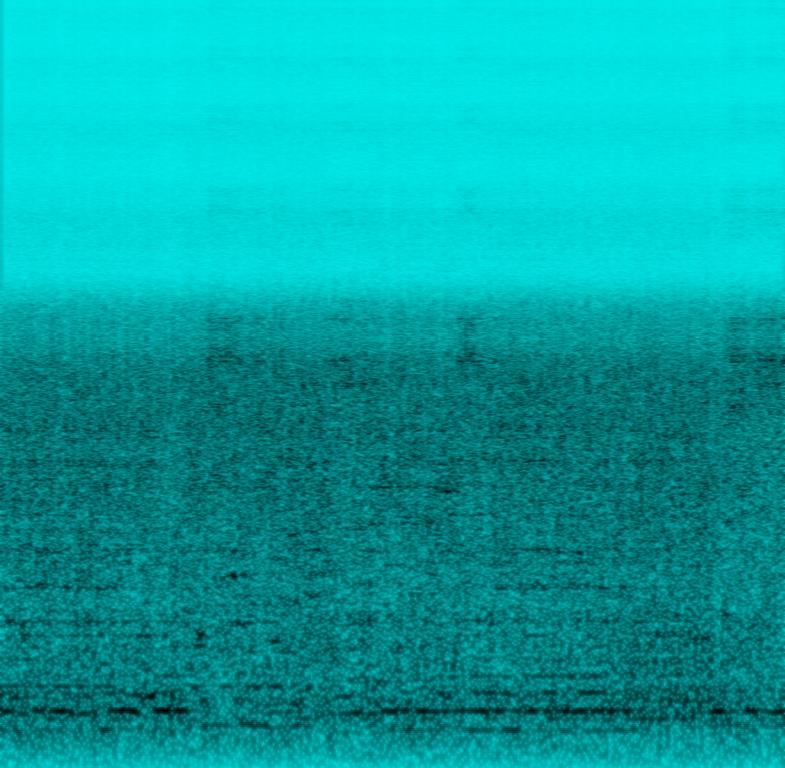
The song is an instrumental. The song is fast tempo with distorted guitars playing in rhythm. The song is energetic and an amateurish performance. The song is of very poor quality with audio noise and hissing sound.